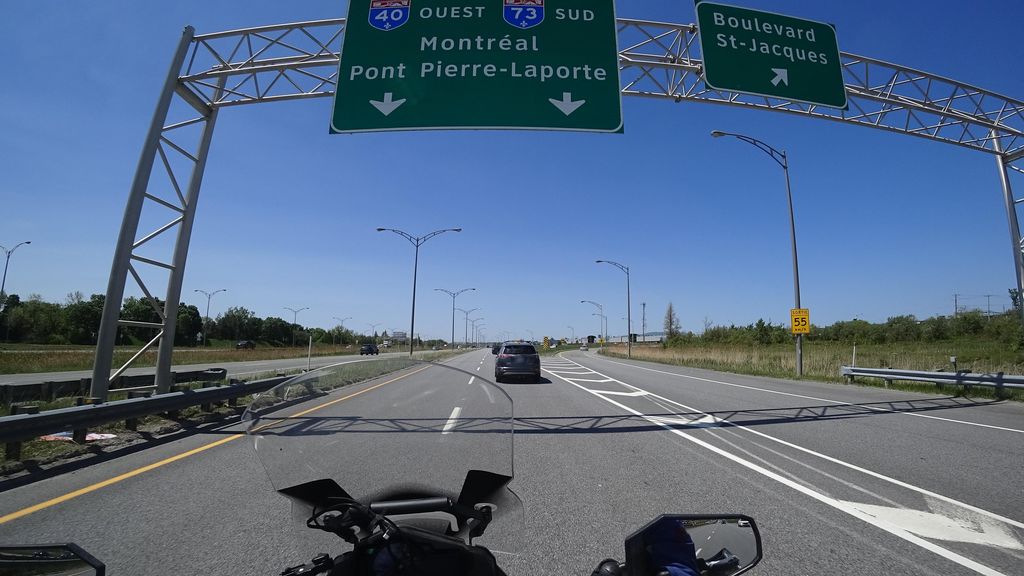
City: quebec_city